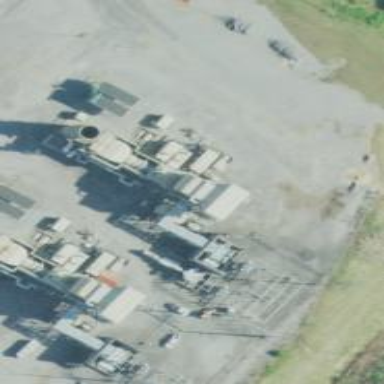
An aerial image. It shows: Gas turbine generator.